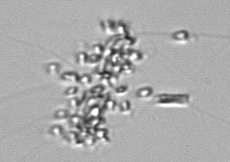
Label: Chaetoceros_didymus_TAG_external_flagellate